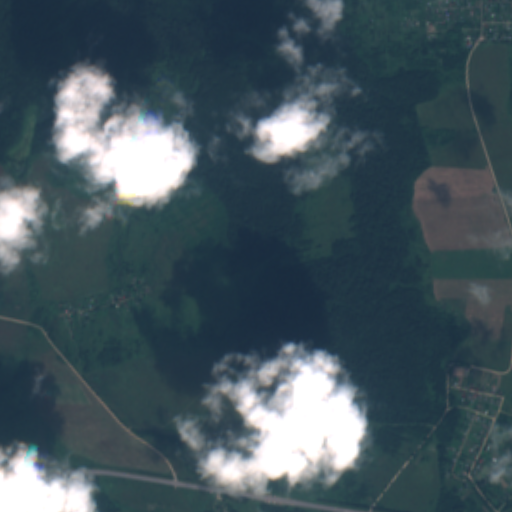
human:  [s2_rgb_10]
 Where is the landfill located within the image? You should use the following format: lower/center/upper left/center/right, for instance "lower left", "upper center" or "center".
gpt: The landfill is located in the center right of the image.
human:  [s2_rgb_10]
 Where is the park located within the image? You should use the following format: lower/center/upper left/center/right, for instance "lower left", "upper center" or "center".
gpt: The park is located in the lower right of the image.
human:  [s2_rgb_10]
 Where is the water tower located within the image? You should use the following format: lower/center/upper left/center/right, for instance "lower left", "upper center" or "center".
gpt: The water tower is located in the upper right of the image.
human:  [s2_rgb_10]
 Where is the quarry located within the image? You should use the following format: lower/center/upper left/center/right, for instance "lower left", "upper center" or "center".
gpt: There is no quarry in the image.